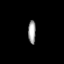
Tissue: prostate
Cell type: Fibroblasts
Senescence score: 0.6888
Nuclear area (px): 170
Mean DAPI intensity: 163.359